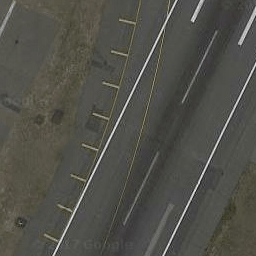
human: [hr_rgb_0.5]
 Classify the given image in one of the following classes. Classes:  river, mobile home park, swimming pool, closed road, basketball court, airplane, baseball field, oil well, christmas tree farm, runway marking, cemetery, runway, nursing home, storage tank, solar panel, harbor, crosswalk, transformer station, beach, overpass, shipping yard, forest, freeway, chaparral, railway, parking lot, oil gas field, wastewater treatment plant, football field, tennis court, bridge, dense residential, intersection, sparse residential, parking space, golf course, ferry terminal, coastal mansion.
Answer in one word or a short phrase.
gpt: runway